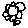
Label: flower